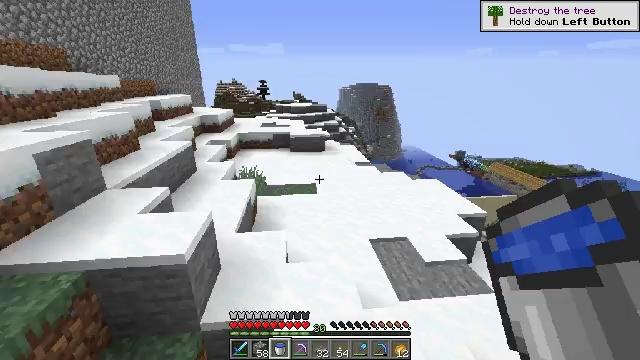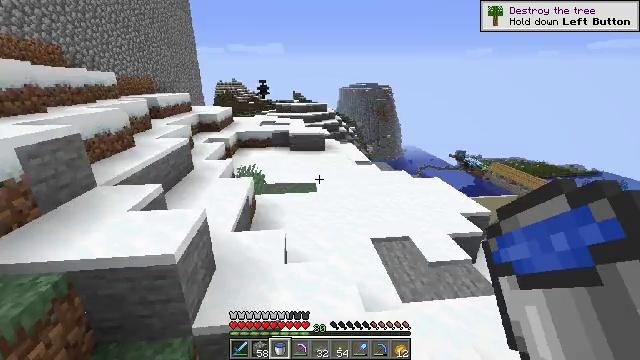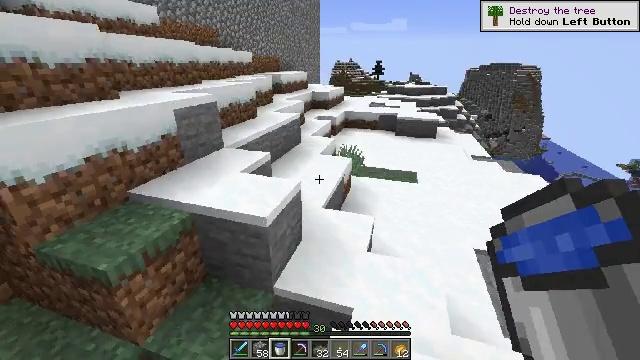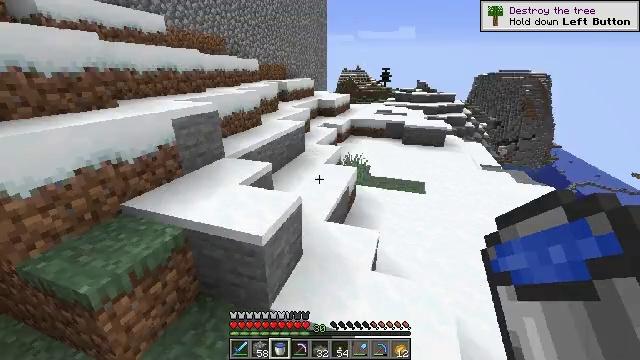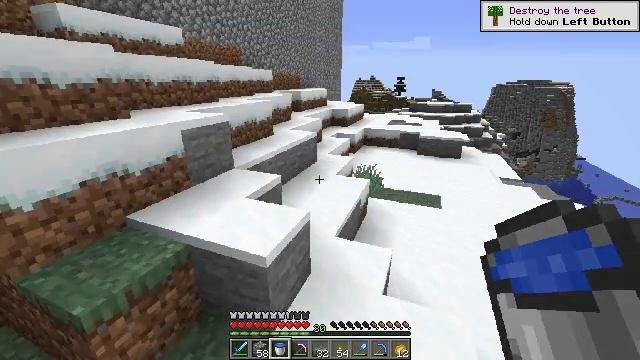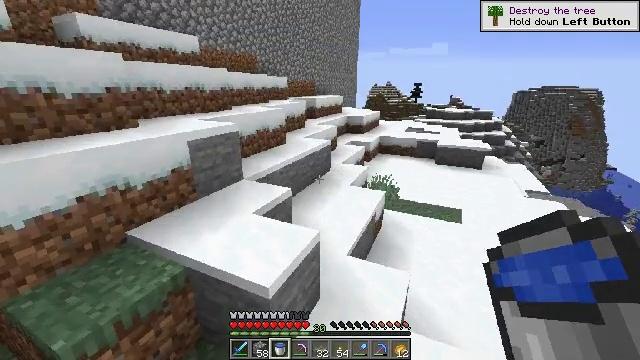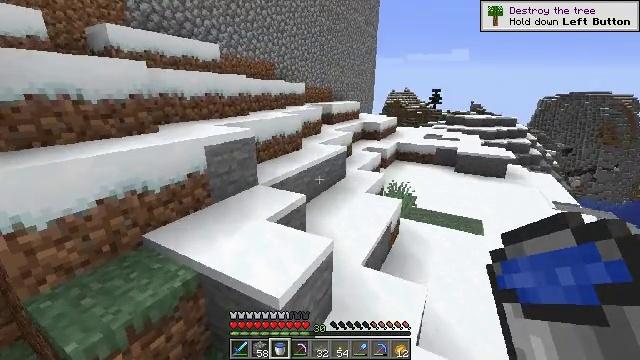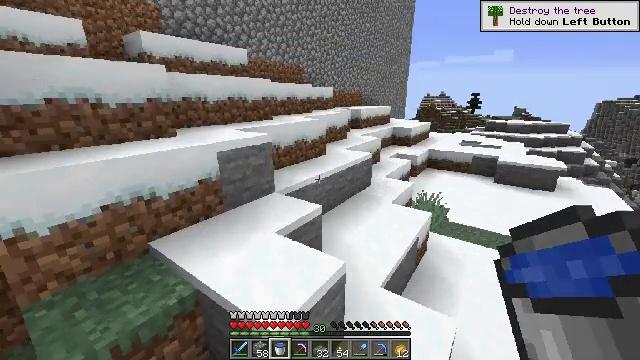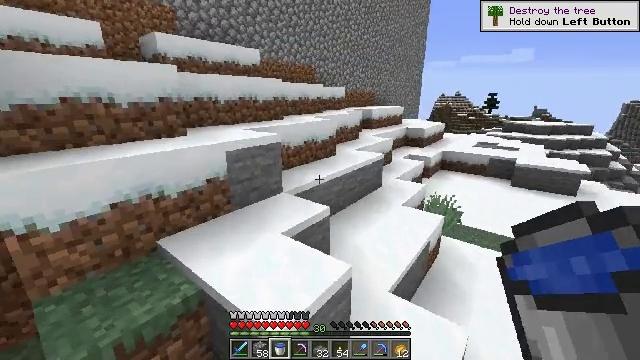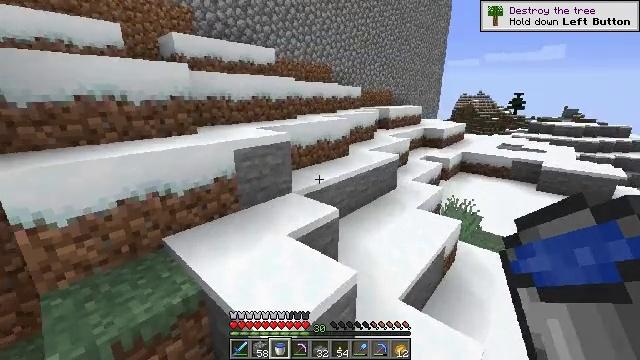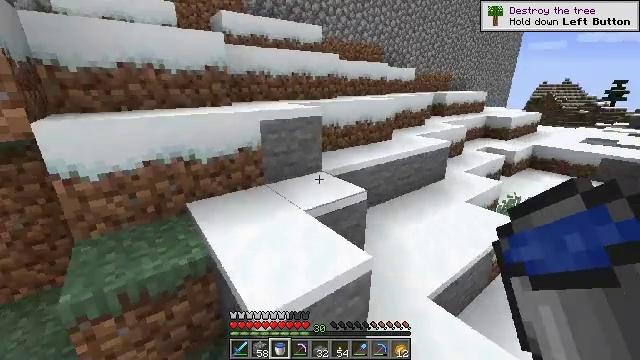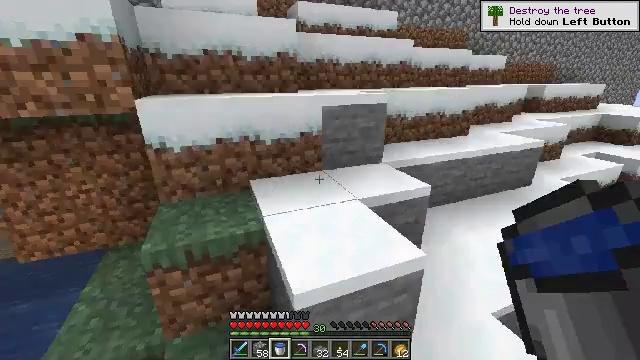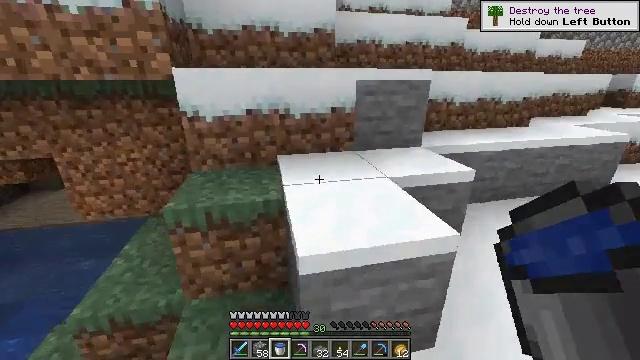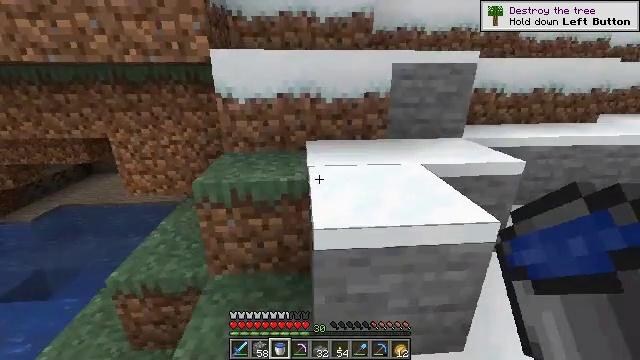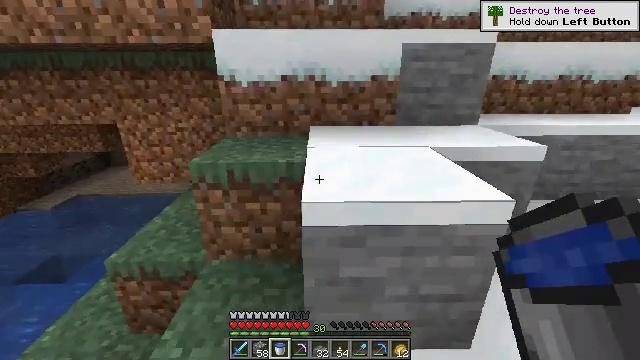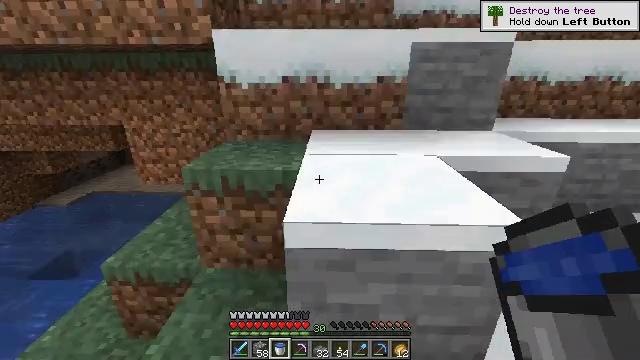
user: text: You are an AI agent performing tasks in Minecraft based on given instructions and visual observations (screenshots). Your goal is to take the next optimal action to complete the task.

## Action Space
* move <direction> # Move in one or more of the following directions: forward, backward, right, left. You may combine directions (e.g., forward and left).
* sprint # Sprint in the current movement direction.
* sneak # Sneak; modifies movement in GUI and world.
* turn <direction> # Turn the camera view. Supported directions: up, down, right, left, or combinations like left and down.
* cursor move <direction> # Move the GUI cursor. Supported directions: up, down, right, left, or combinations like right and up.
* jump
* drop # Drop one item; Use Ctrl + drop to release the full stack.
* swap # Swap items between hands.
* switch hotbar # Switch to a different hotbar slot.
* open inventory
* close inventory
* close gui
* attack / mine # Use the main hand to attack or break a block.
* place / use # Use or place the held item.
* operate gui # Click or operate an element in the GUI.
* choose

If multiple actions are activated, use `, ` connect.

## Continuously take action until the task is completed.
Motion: motion action
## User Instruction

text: Gather ice for building or crafting.
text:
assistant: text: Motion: move forward, jump
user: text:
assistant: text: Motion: move forward, turn left and down
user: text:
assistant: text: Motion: move forward, turn left and up
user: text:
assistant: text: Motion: move forward, turn left and up
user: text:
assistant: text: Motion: move forward, turn left and up
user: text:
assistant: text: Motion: move forward and move right, turn left and up
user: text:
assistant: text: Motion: move forward and move right, turn left
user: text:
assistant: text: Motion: move forward and move right, turn left
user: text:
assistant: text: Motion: move forward and move right, turn left
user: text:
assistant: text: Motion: move forward and move right, turn left and down
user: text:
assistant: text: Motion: move forward and move right, turn left and down
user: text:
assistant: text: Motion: move forward, turn left
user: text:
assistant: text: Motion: move forward, turn left
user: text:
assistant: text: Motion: move forward, turn left
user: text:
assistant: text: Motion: move forward, turn left
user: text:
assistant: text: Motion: move forward, turn left, jump
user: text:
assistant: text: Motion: move forward, turn left, jump
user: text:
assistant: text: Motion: move forward, jump
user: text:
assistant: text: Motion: move forward
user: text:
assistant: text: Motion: move forward, turn left and up
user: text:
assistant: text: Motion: move forward, turn left and up
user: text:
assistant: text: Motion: move forward, turn up
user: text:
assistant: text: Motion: move forward
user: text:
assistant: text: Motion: move forward, turn down
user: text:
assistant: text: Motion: move forward, turn left
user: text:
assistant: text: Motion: move forward, turn left
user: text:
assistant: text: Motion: move forward, turn left and down, jump
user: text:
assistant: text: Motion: move forward, turn left, jump
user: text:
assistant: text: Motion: move forward, turn left, jump
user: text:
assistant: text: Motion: move forward, turn left, jump